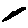
Label: bird